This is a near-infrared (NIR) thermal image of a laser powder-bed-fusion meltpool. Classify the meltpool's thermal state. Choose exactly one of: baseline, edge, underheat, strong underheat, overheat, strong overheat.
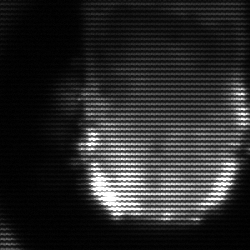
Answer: baseline